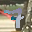
Label: 7